Question:
How to get the 'NSDateFormatter' like the one used to generate string on the right.
simply use the 'setDoesRelativeDateFormatting' is not enough.
And using 'NSCal' to figure out the date's relativity to now is quiet slow.
Especially when used in 'UITableViewCell'
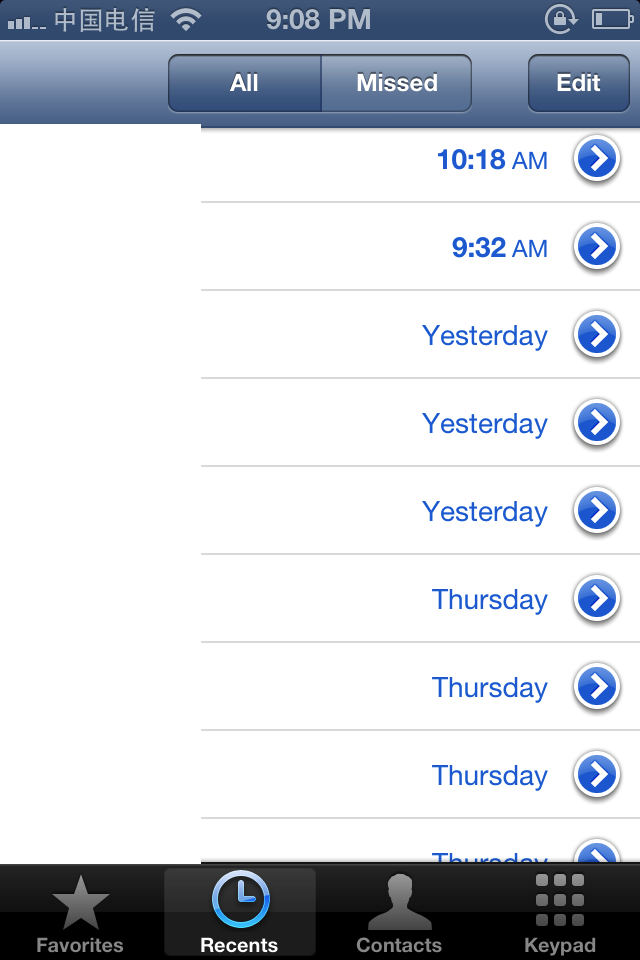
Answer: '''
NSDateFormatter *f = [[NSDateFormatter alloc] init];
f.dateFormat = @"yyyy MM dd";
NSDate *today = [NSDate date];
NSDate *your_Date;
NSString *a = [f stringFromDate today];
NSString *b = [f stringFromDate your_Date];
if (a isEqualToString:b){
NSdateFormatter *forToday =... //with hours
} else {
NSDateFormatter *forDays = ...//days
}
'''